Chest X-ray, AP view. Patient: 31 years old, sex M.
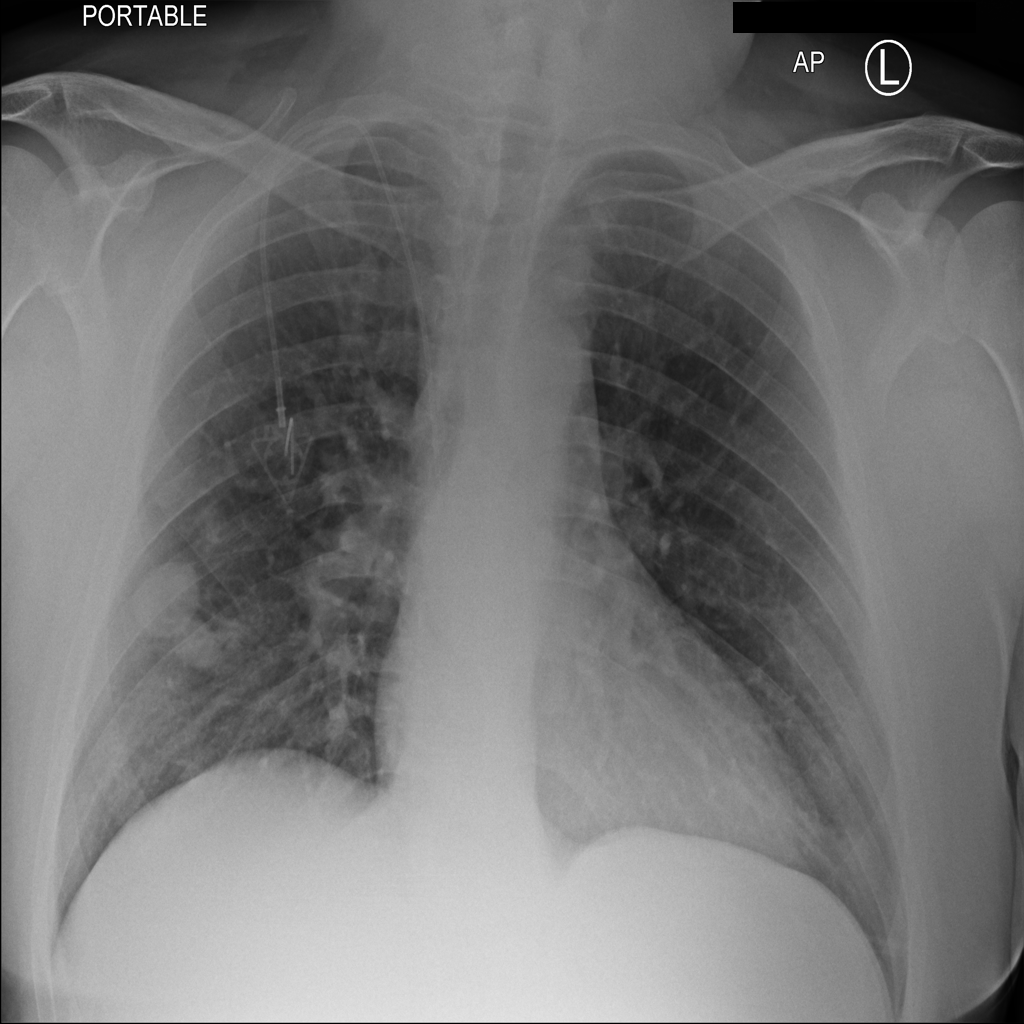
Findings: Mass